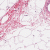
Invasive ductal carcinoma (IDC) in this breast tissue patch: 0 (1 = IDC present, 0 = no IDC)